Question: I've spent an entire day trying to solve it, tried to open few projects from github, tried Android studio 4.0, 4.2 canary, IntellyJ Idea but still don't see the androidMain in modules
What should I try?

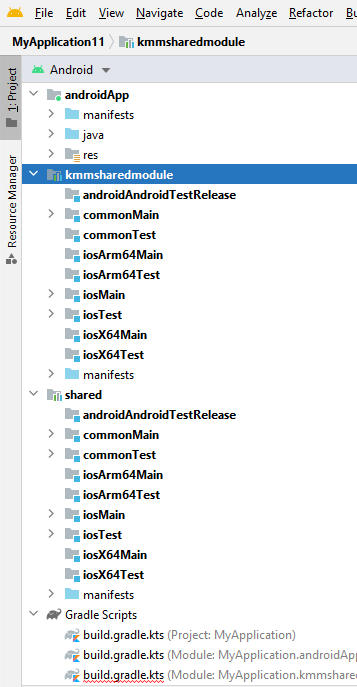
Answer: Try adding additional <URL> for your android project by setting in your 'shared:build.gradle.kts' file under the 'android' node this
'''
sourceSets {
getByName("main") {
java.srcDirs("src/androidMain/kotlin")
res.srcDirs("src/androidMain/res")
}
getByName("test") {
java.srcDirs("src/androidTest/kotlin")
res.srcDirs("src/androidTest/res")
}
}
'''
so you could have something like this:
'''
android {
compileSdkVersion(29)
sourceSets["main"].manifest.srcFile("src/androidMain/AndroidManifest.xml")
defaultConfig {
minSdkVersion(24)
targetSdkVersion(29)
versionCode = 1
versionName = "1.0"
}
buildTypes {
getByName("release") {
isMinifyEnabled = false
}
}
sourceSets {
getByName("main") {
java.srcDirs("src/androidMain/kotlin")
res.srcDirs("src/androidMain/res")
}
getByName("test") {
java.srcDirs("src/androidTest/kotlin")
res.srcDirs("src/androidTest/res")
}
}
}
'''
This way you could see the 'androidMain' and 'androidTest' kotlin files under your 'MyApplication11' node
<URL>